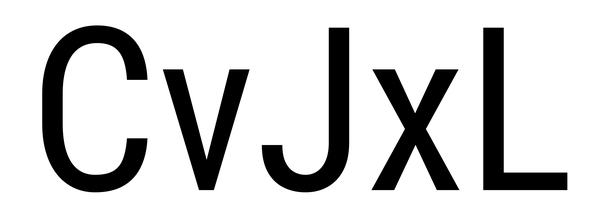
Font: Roboto_Condensed_Regular